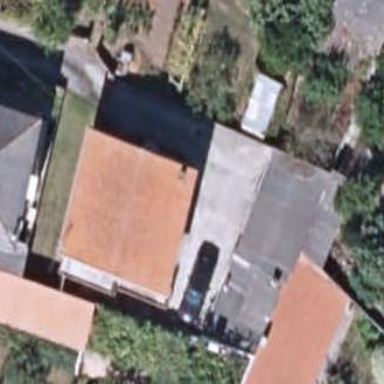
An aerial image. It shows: Simple house.